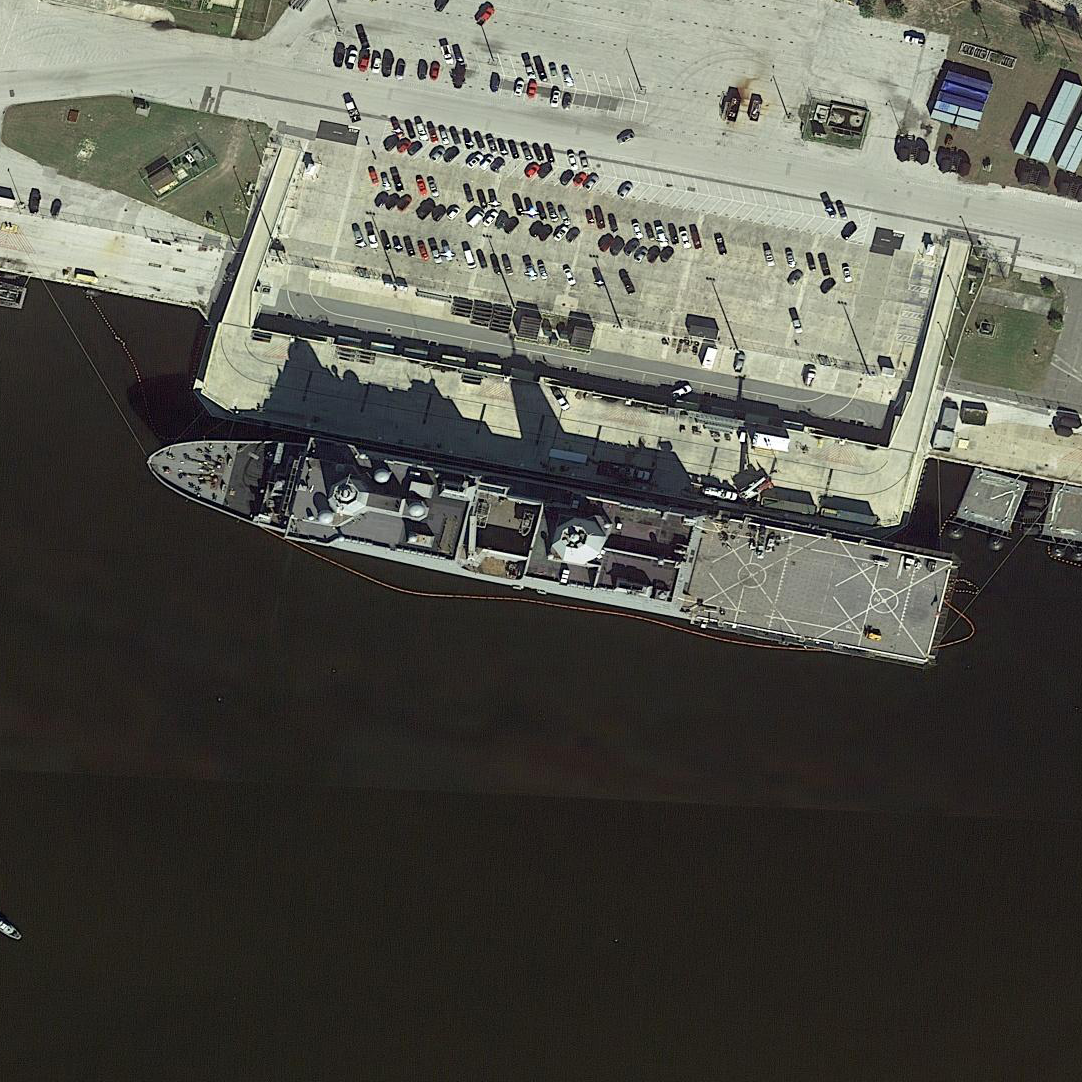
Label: combat